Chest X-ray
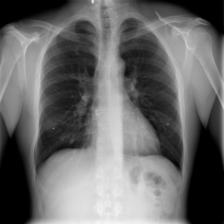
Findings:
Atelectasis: negative
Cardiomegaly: negative
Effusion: negative
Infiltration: negative
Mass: negative
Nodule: negative
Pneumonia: negative
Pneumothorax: negative
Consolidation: negative
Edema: negative
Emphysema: negative
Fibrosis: negative
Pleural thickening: negative
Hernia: negative